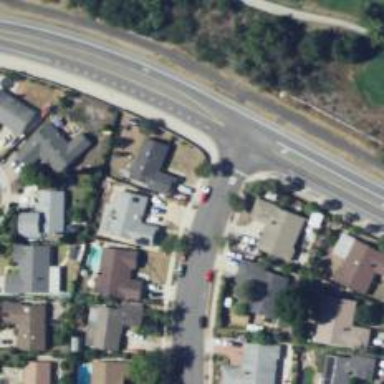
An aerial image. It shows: Driveway.